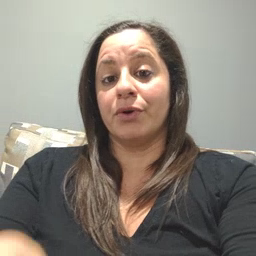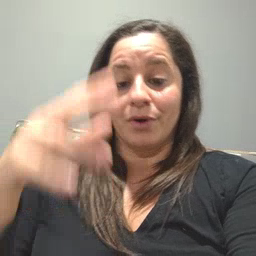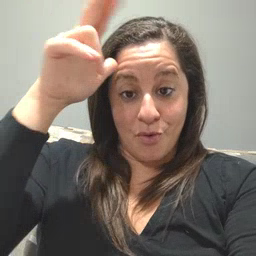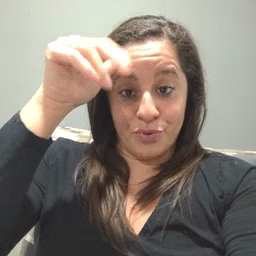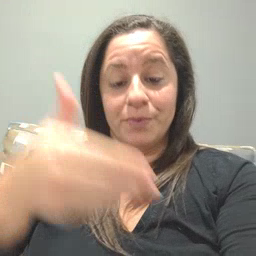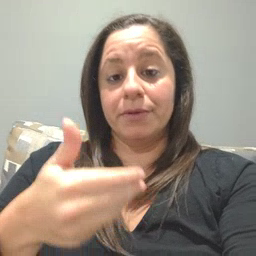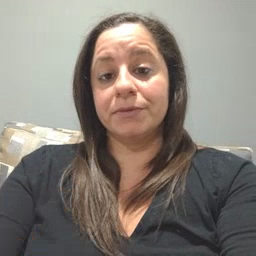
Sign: donkey